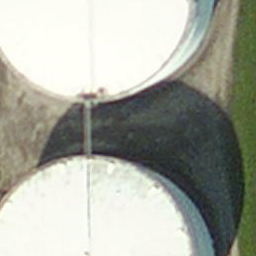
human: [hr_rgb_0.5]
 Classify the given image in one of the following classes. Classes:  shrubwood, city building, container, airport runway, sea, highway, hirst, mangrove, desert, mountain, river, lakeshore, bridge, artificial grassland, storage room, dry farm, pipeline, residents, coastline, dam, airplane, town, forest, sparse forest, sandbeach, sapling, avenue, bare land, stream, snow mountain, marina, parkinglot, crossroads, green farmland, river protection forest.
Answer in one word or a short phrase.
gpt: storage room